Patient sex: M
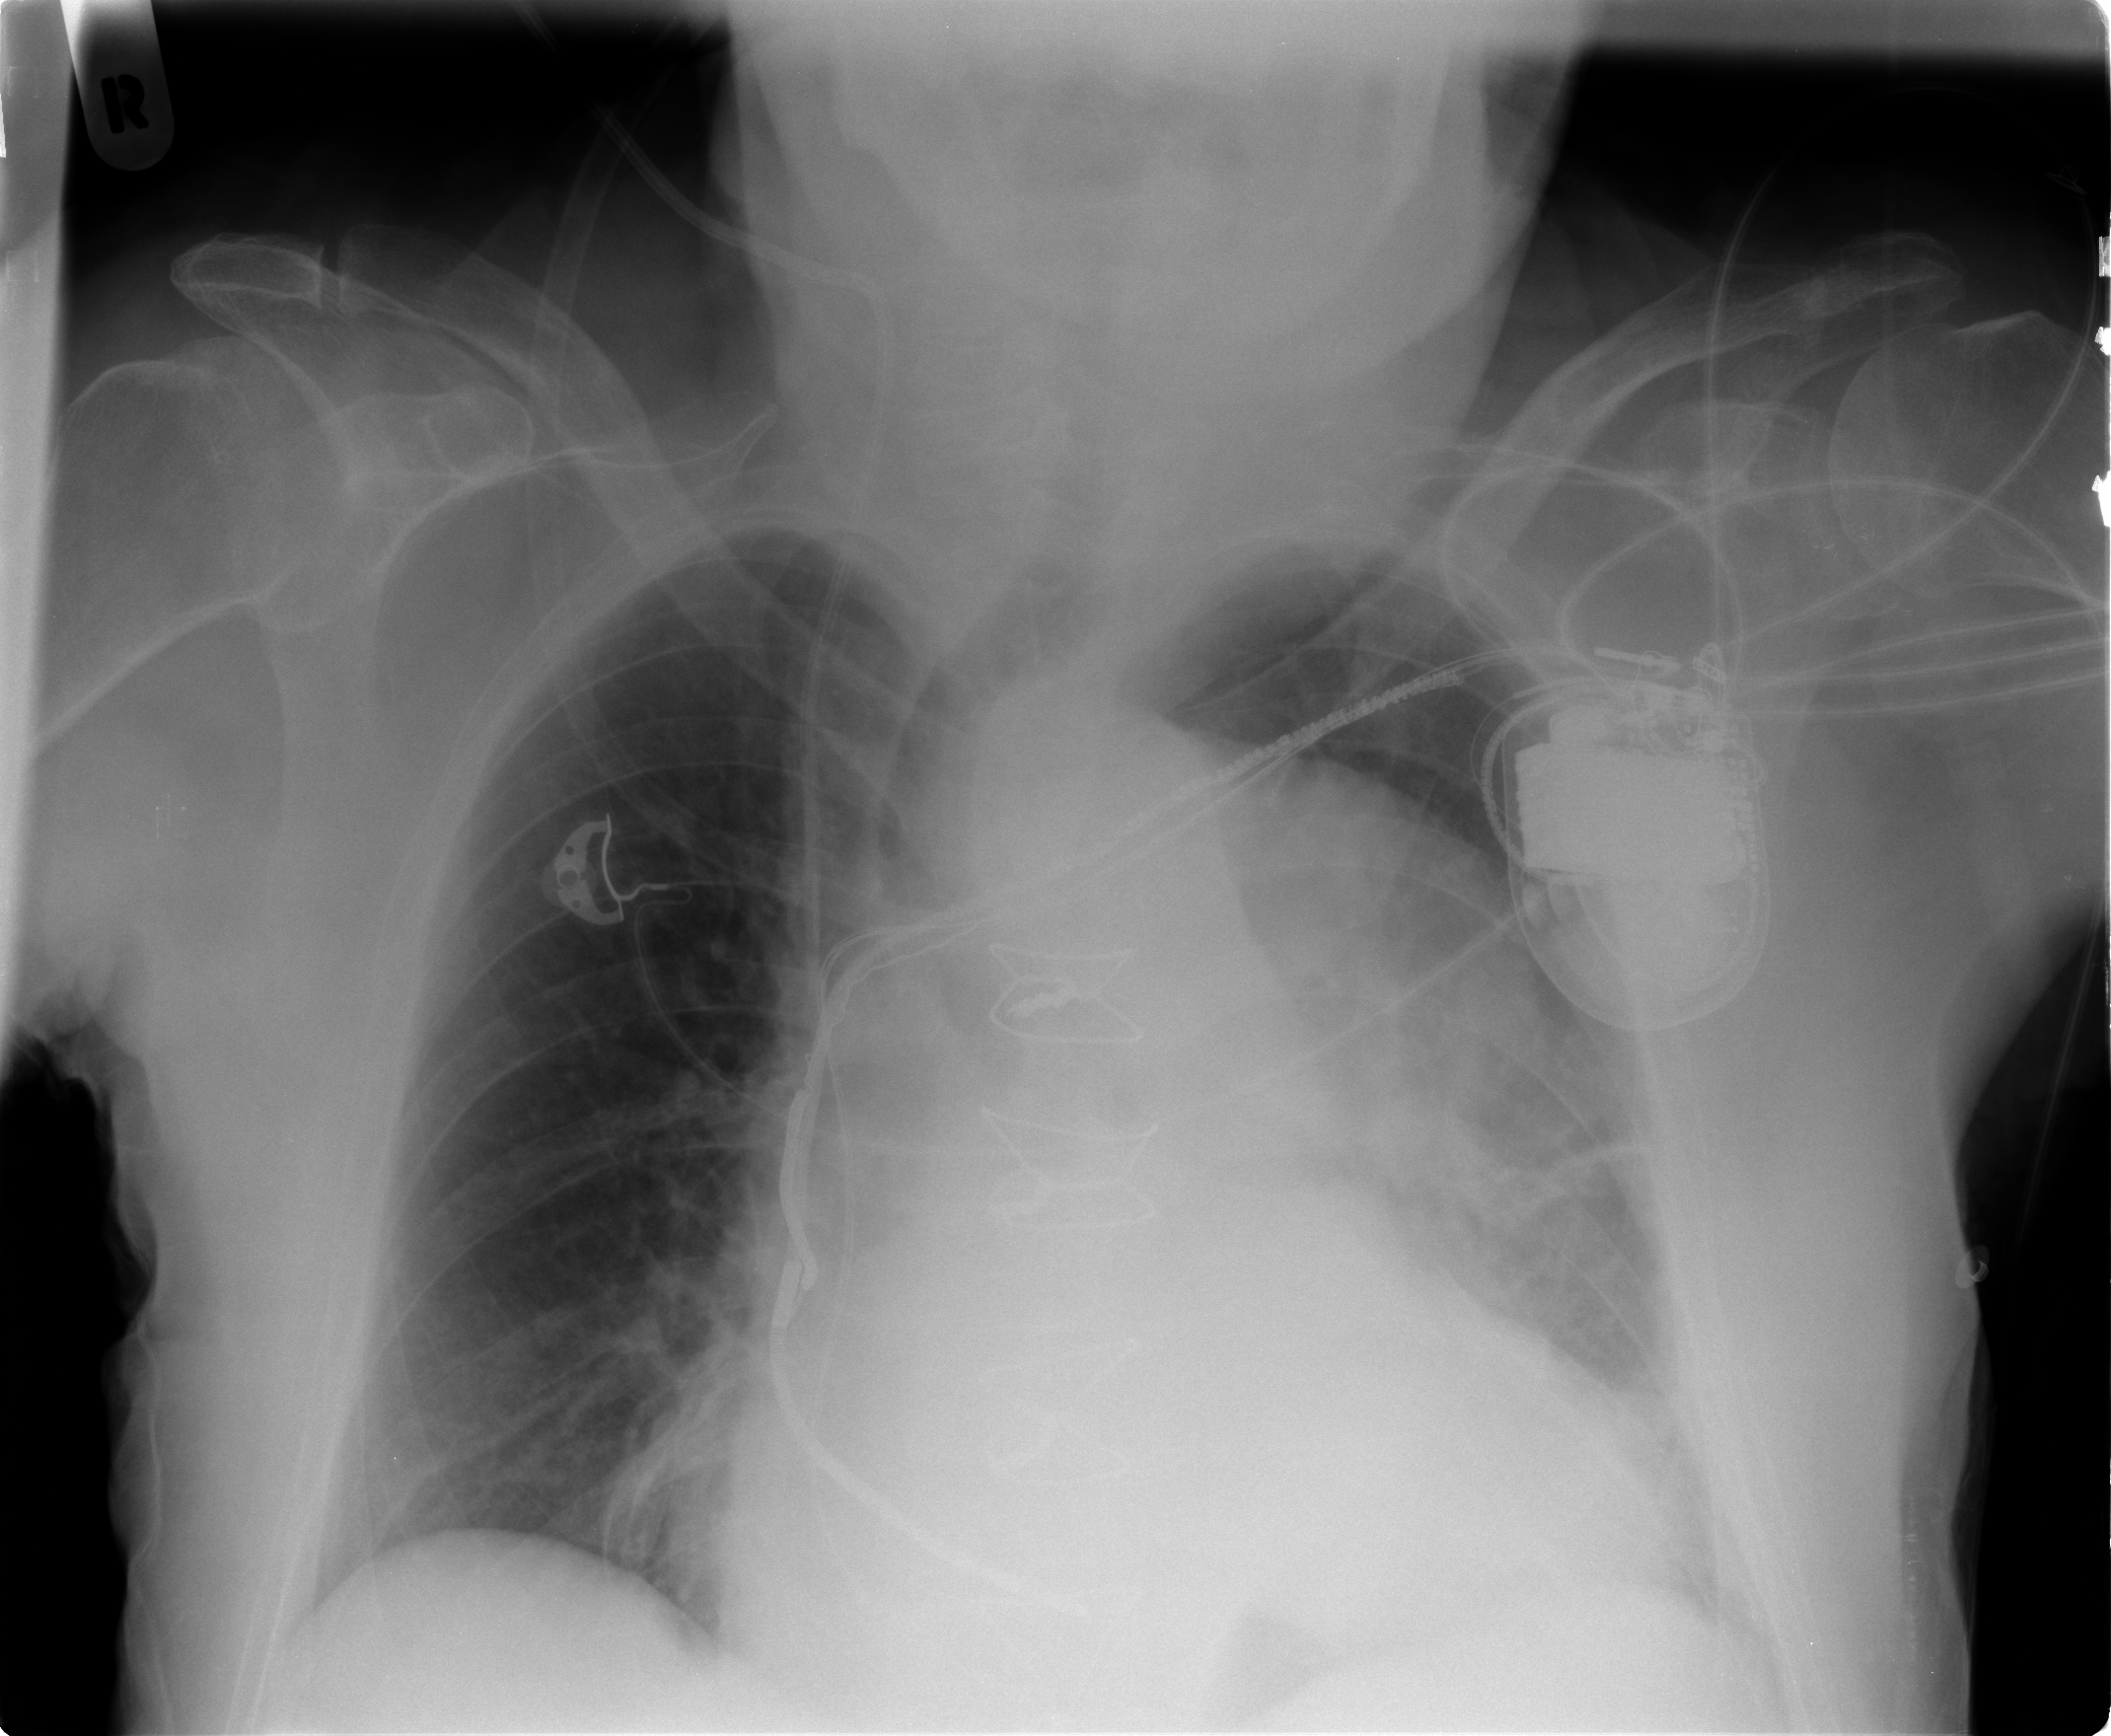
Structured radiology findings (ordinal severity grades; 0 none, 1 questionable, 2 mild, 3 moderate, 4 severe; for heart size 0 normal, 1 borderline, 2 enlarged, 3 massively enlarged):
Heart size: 1
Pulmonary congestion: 0
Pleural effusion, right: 0
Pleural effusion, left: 1
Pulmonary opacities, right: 0
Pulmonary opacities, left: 1
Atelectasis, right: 2
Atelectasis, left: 2